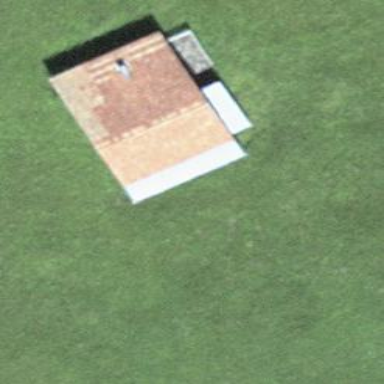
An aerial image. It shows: Cabin is depicted in the image.